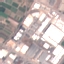
Land use / land cover class: Industrial